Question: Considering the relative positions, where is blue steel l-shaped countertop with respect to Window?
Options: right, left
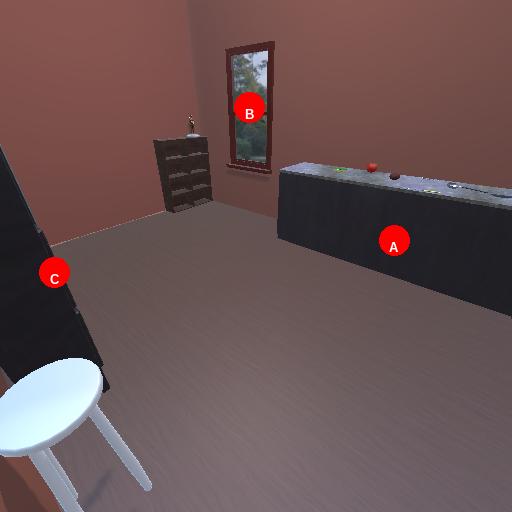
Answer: right